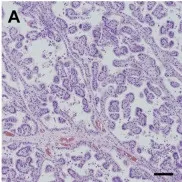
Postoperative pathology: choroid plexus papilloma (WHO I). Immunohistochemical expressions: GFAP (+-), EMA (+), keratin (+++), CAM5.2 (+++), P53 (+), syn (++) and olig-2(-). Ki-67LI: 0.6% (A-H). Scale bar:. 100 mum.
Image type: pathology (immunostaining)